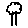
Label: tree